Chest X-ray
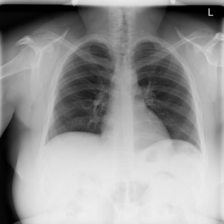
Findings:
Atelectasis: negative
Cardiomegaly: negative
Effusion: negative
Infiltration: negative
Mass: negative
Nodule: negative
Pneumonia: negative
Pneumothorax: negative
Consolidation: negative
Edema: negative
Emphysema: negative
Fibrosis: negative
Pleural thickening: negative
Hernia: negative